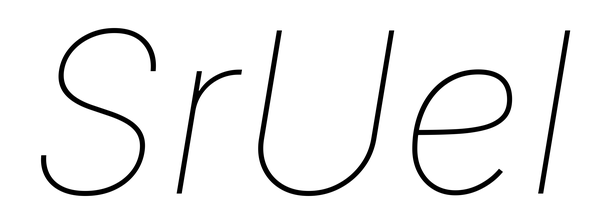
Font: Inter-Italic_Thin_Italic